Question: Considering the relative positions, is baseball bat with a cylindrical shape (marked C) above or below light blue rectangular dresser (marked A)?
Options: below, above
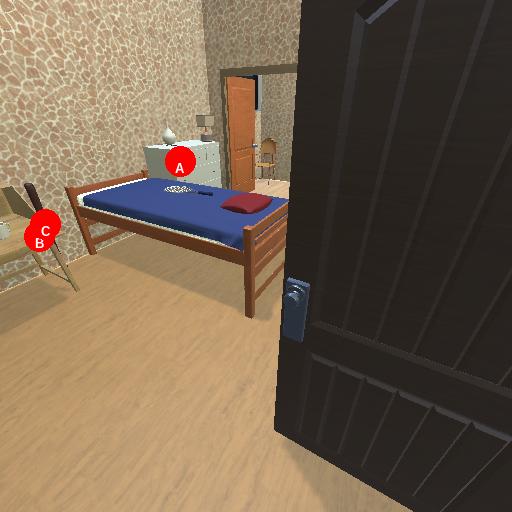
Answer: below